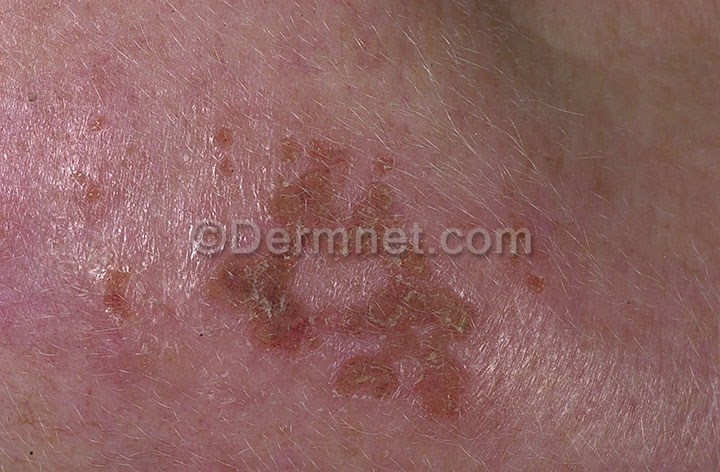
Disease: Warts Molluscum and other Viral Infections